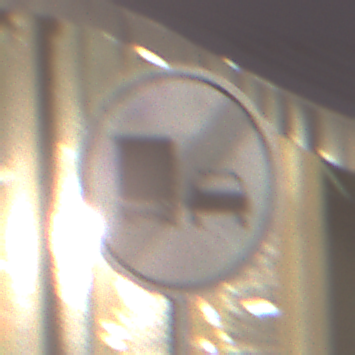
Verkehrszeichen: EndeUeberholverbotKraftfahrzeuge
Umgebung: Outdoor, Urban
Tageszeit: SunriseSunset
Wetter: PartlyCloudy
Licht: Artificial
Jahreszeit: NotSpecified
Kontrast: HighContrast